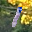
Label: 1